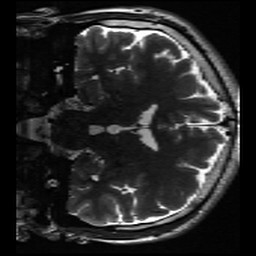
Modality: inplaneT2
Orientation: coronal